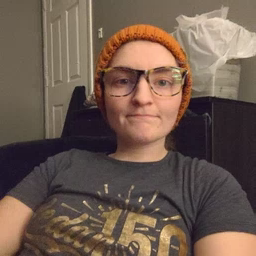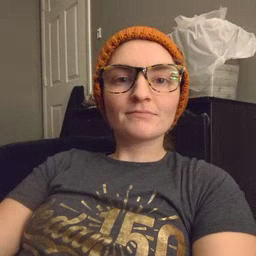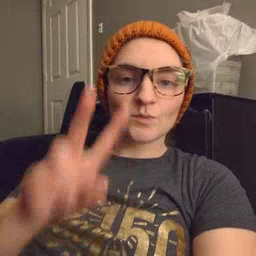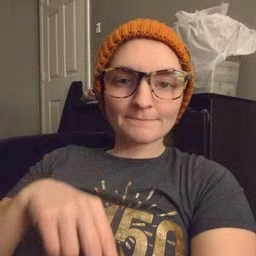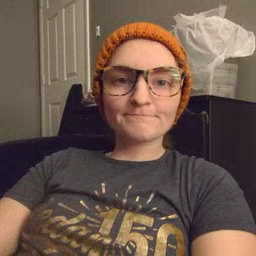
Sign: read